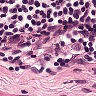
Metastatic tissue present: no